Question: I have an application that prints how many bar codes you want, but if the amount of bar codes is bigger than the size of the <URL> it doesn't jump to the next page.
I'd like to know how can I add more pages or write in the next page of a <URL>.

I'm using a PrintPreview to display the PrintDocument in this Windows Form.
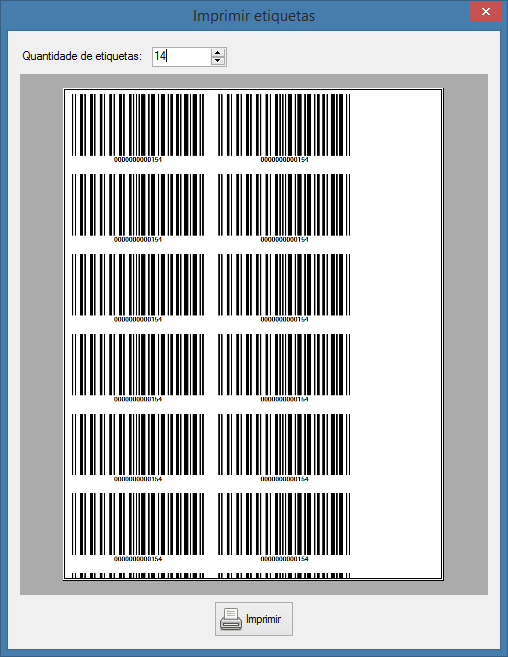
Answer: If you hookup the OnPrintPage event you can tell the PrintDocument if it needs to add another page on the PrintPageEventArguments.
'''
IEnumerator items;
public void StartPrint()
{
PrintDocument pd = new PrintDocument();
pd.PrintPage += new PrintPageEventHandler(this.pd_PrintPage);
items = GetEnumerator();
if (items.MoveNext())
{
pd.Print();
}
}
private void pd_PrintPage(object sender, PrintPageEventArgs ev)
{
const int neededHeight = 200;
int line =0;
// this will be called multiple times, so keep track where you are...
// do your drawings, calculating how much space you have left on one page
bool more = true;
do
{
// draw your bars for item, handle multilple columns if needed
var item = items.Current;
line++;
// in the ev.MarginBouds the width and height of this page is available
// you use that to see if a next row will fit
if ((line * neededHeight) < ev.MarginBounds.Height )
{
break;
}
more = items.MoveNext();
} while (more);
// stop if there are no more items in your Iterator
ev.HasMorePages = more;
}
'''